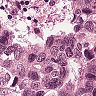
Metastatic tissue present: yes